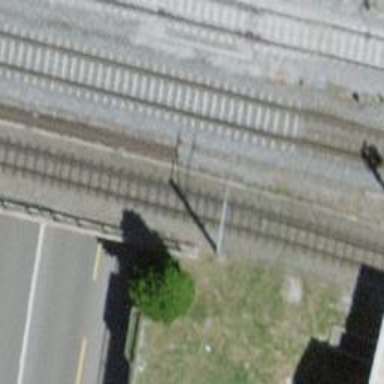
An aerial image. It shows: Narrow-gauge railway bridge with electrified contact lines over single track.